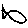
Label: fish